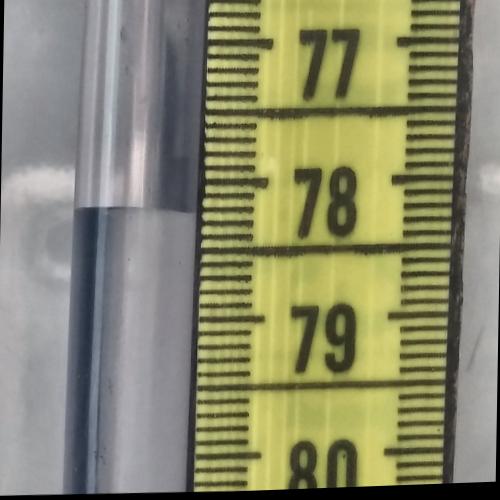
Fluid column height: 78.2 cm